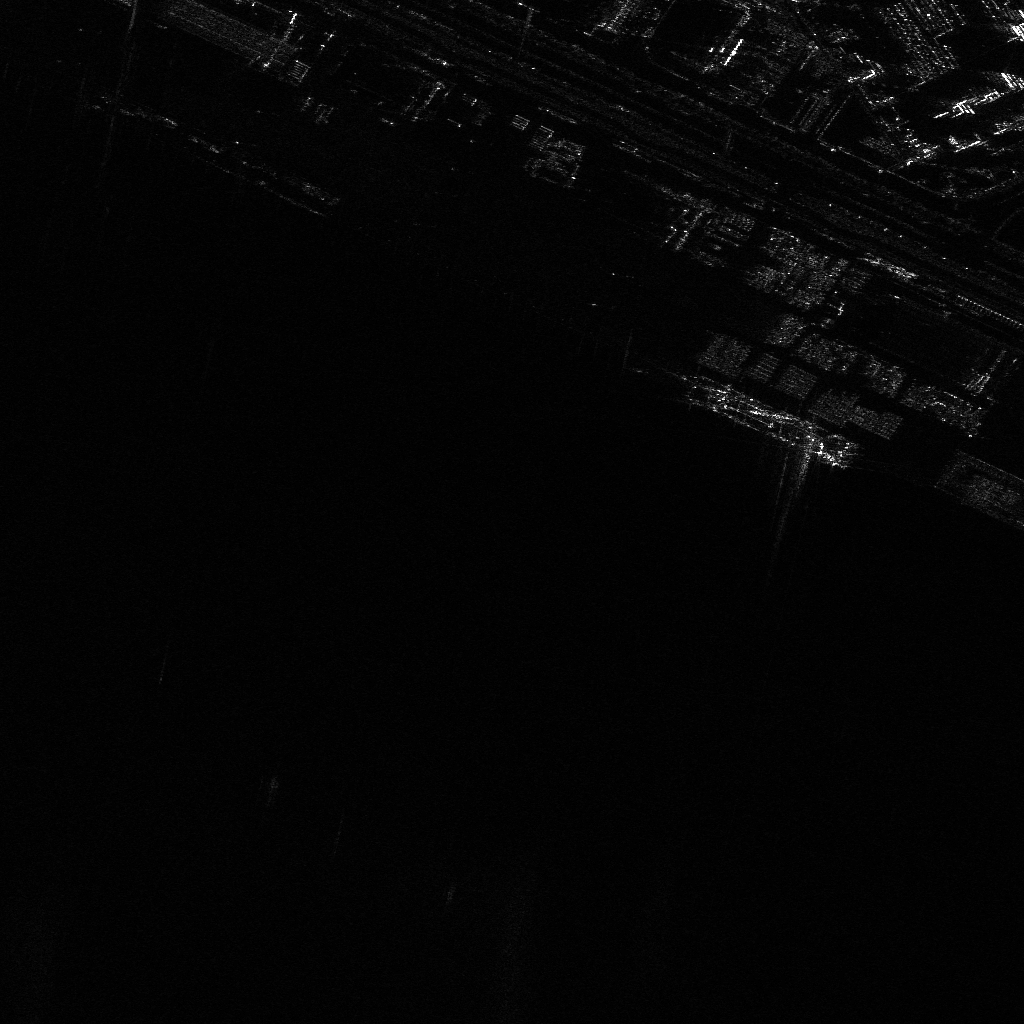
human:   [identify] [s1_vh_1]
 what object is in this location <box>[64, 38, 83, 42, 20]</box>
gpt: <ref>1 medium ore-oil at the right</ref>